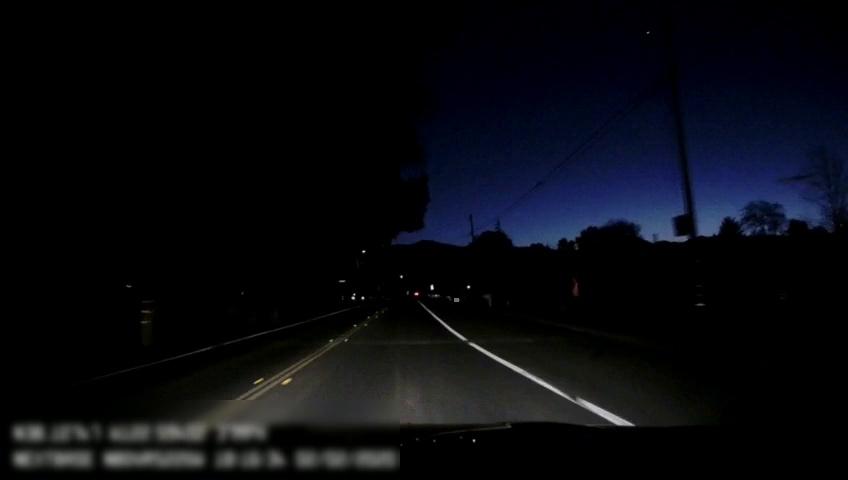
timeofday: Night
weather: Other
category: Drivable Space
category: Lanes | Alternate Lane
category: Lanes | Opposite Lane
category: Lanes | Alternate Lane